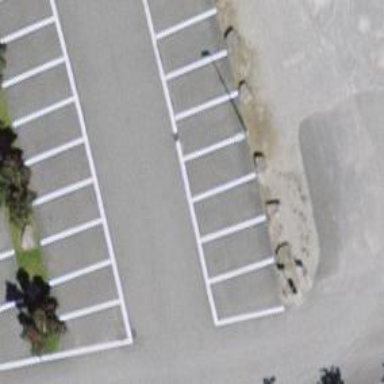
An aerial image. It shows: Parking aisle designated as service road.